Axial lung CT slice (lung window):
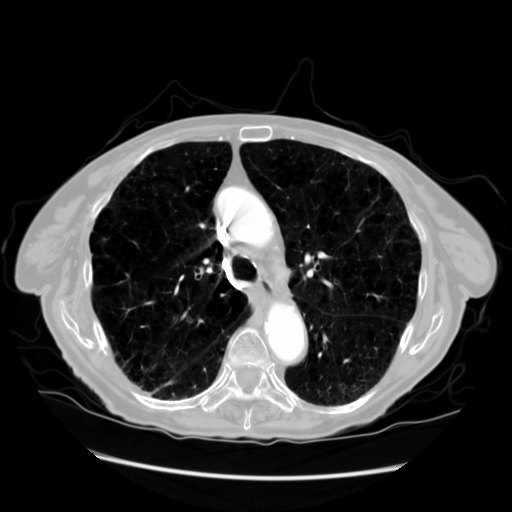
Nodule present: no